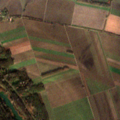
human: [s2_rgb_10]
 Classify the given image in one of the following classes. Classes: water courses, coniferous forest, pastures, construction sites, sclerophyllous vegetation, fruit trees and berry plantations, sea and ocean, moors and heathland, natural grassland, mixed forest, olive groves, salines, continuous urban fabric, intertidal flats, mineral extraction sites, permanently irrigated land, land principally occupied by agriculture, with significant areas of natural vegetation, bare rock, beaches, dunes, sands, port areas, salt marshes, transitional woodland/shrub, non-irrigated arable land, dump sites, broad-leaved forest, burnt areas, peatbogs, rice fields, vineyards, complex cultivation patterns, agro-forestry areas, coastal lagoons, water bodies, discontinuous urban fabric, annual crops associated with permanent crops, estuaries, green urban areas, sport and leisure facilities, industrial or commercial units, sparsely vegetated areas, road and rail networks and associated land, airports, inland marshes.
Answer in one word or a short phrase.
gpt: non-irrigated arable land, broad-leaved forest, transitional woodland/shrub, water courses